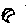
Label: moon